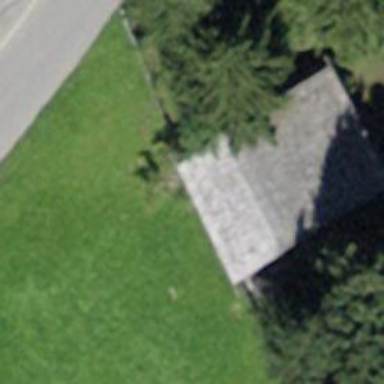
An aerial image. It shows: Building with tile roof.